Question: I'm not a pro in CSS but I'm trying to learn.
I have this little sandbox going on:

It's basically a bunch of icons with some extra detail that is displayed once you hover over the icon.
I've been playing around with CSS trying to make this work but I get erratic behaviour so far. <URL>
I wonder if I could somehow immitate a rich tooltip so it opens up when the icon is hovered over, and without changing the position of the other icons.
Any creative idea, including a change in basic design, will be gladly accepted.
My goal is to achieve this using CSS3 Transitions so minimal to no JavaScript is ideal.
Thanks!
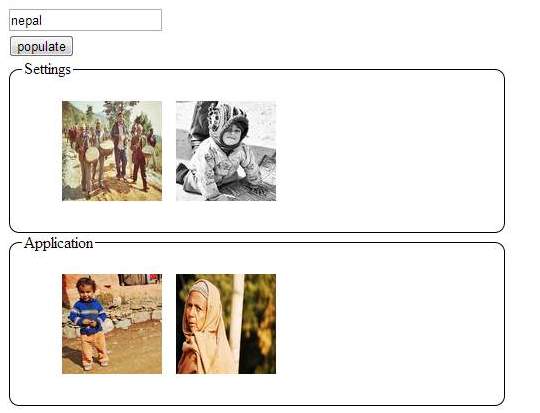
Answer: Maybe you could use hint.css, its a pure css tooltip
<URL>